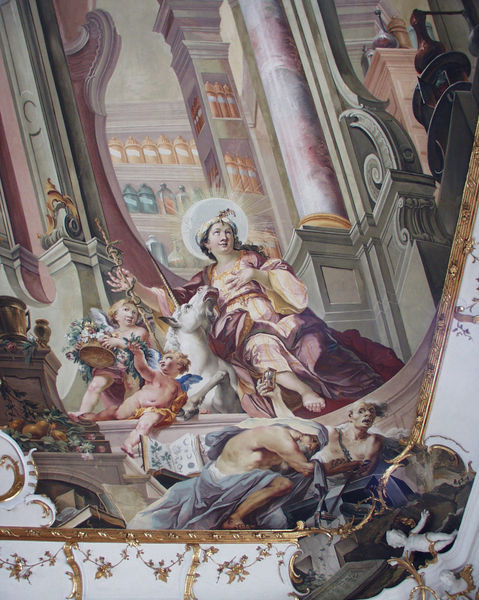
Titel: Fakultäten (Medizin)
Künstler: Johann Anwander
Standort: Dillingen
Institution: Goldener Saal
Schlagwörter: blau, blätter, flügel, fuß, gemälde, gott, hand, mann, schatten, weiß, grün, menschen, blumen, bunt, frau, hell, kleid, licht, marmor, männer, pfeiler, raum, schwarz, säule, säulen, blick, obst, rot, schloss, tier, tuch, muster, ornament, bart, flasche, flaschen, regal, wand, architektur, arm, barock, kleidung, rahmen, sockel, stein, horn, zweige, kirche, gewand, gold, stoff, decke, gewänder, klassizismus, pflanzen, rokoko, rosa, pferd, reiter, rund, umrandung, engel, engelchen, frucht, früchte, krug, putte, putto, ranken, stilleben, bein, bücher, schrank, perspektive, stab, farben, violett, empore, füsse, rand, figuren, architecture, blue, church, column, fancy, men, oil, people, red, white, women, woman, detail, verzierung, wandgemälde, pastellfarben, pink, stuck, faltenwurf, podest, bögen, kurven, gefäß, buch, vergoldet, glaube, orientalisch, strahlen, schweben, jungfrau, schlange, allegorie, personifikation, göttin, gefässe, schimmel, schein, heiligenschein, voluten, nimbus, antik, angel, angels, man, kirchenraum, blattwerk, roof, feet, kulisse, regale, volute, heilige, leuchtend, deckengemälde, fresko, wien, golden, heilig, putten, orientalismus, forschung, frame, kitschig, klassik, tunika, putti, saint, fresco, einhorn, statue, göttlich, zepter, attribut, cherub, vorrat, deckenmalerei, renaissance, ceiling, illusionsmalerei, animal, rose, horse, strahlenkranz, beautiful, scheinarchitektur, elegant, goat, heilgenschein, pillar, sanduhr, apotheke, mary, illusionismus, heilger, asam, fru, plafond, uch, biblical, dekcengemälde, cecilia, einholn, freskengemälde, furor, kanellierung, mural, bottles, halo, grand, fruits, holy, pretty, queen, shop, indoor, figur, soft, trompe l'oeil, gold leaf, cloaked, pharmacy, apothekerin, pflanzenbuch, süulöe, renaisaance, nakaed, nimbe, horse7, light red